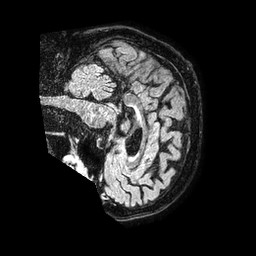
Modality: FLAIR
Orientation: sagittal
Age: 79
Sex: male
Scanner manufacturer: philips
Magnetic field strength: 1.5 T
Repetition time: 4.8 s
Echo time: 0.3 s